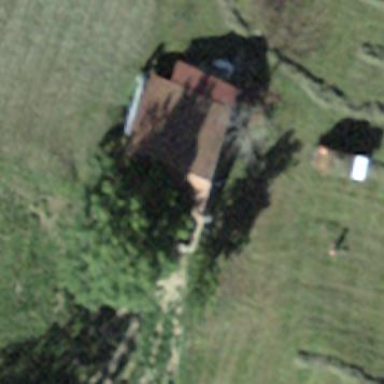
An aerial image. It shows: Rural barn.